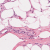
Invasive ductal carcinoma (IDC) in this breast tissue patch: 0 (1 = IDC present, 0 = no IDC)